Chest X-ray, PA view. Patient: 55 years old, sex F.
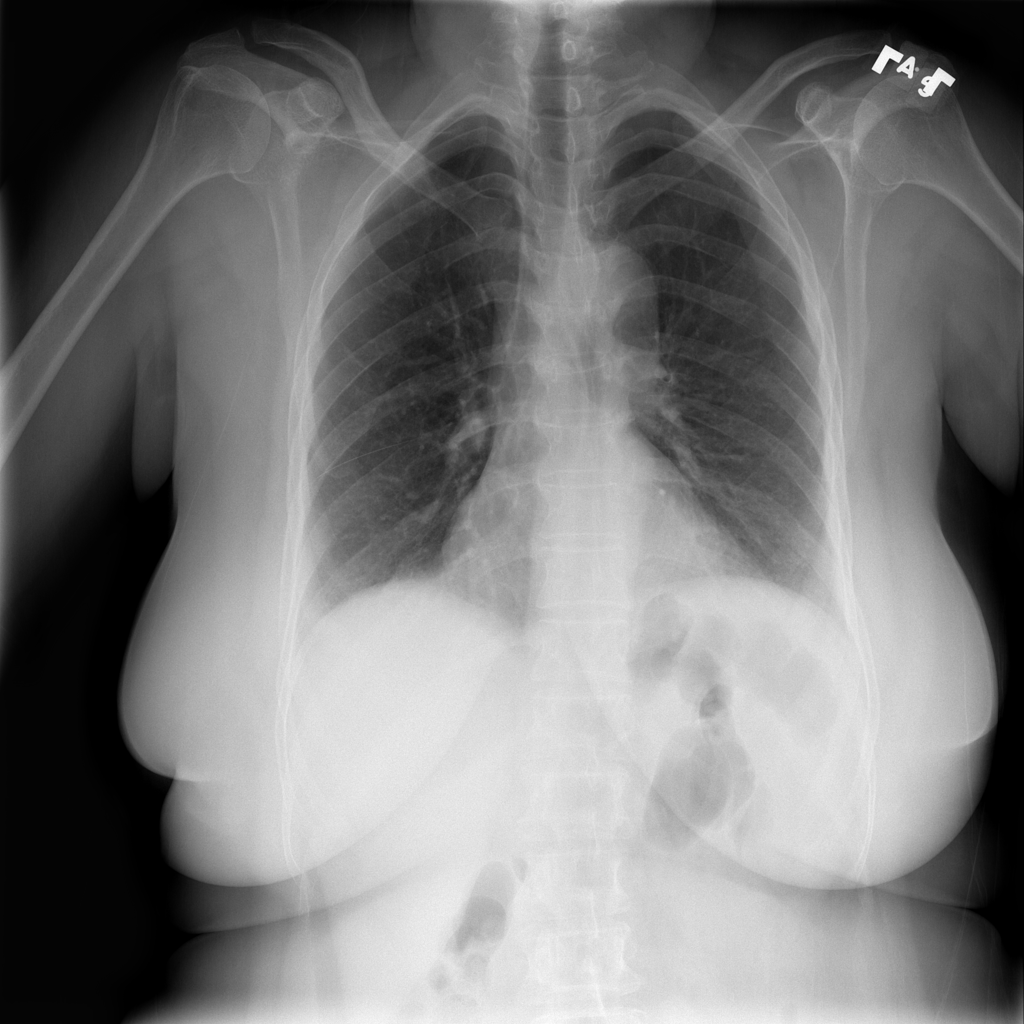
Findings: No Finding